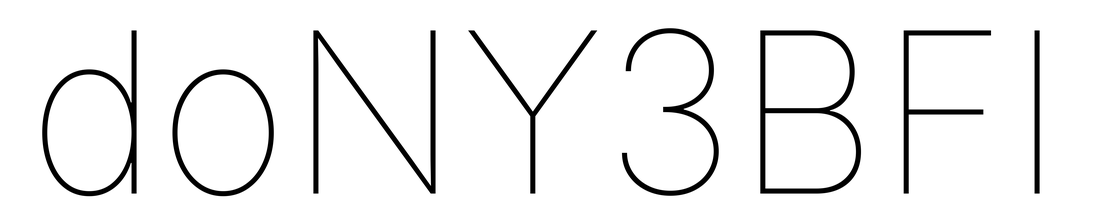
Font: Inter_Thin